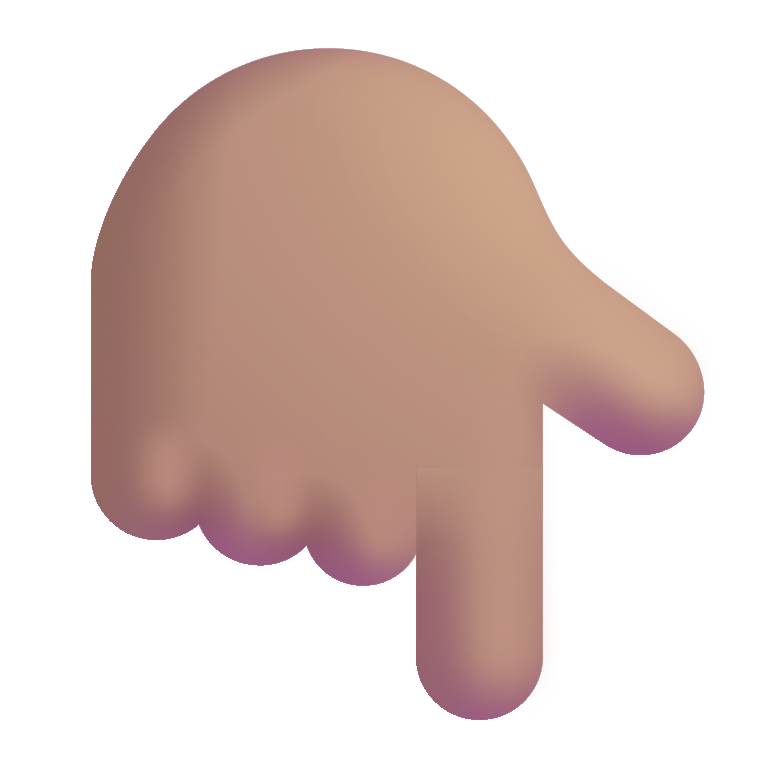
backhand index pointing down color